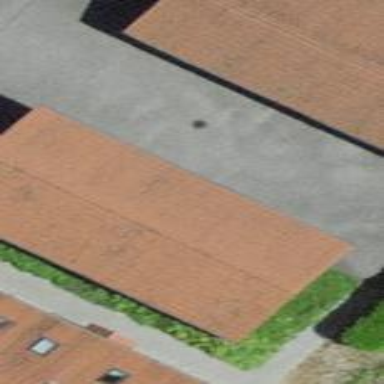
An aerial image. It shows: View of roof of building.